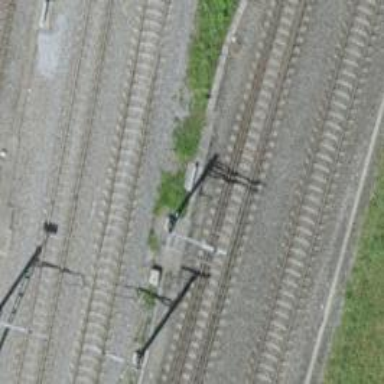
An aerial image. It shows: Railway switch.